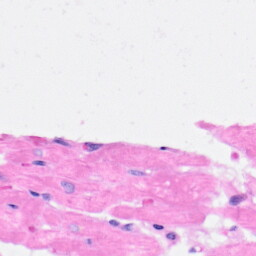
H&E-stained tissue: Heart